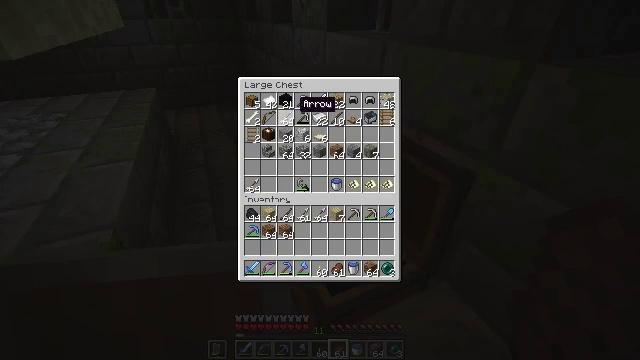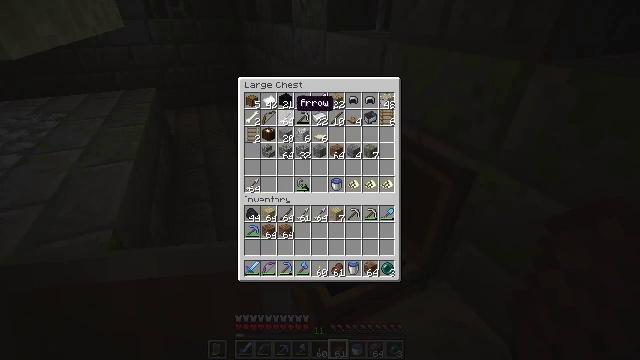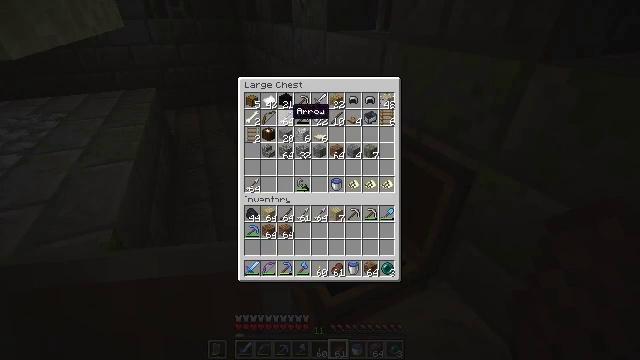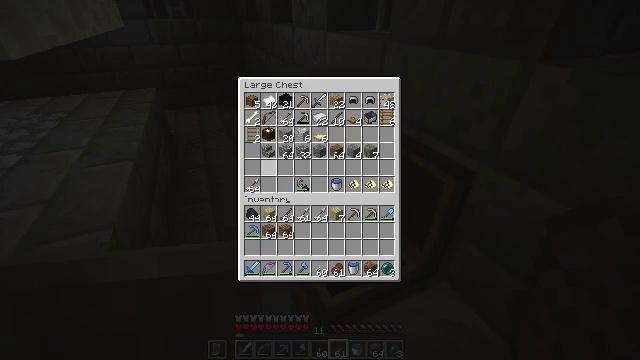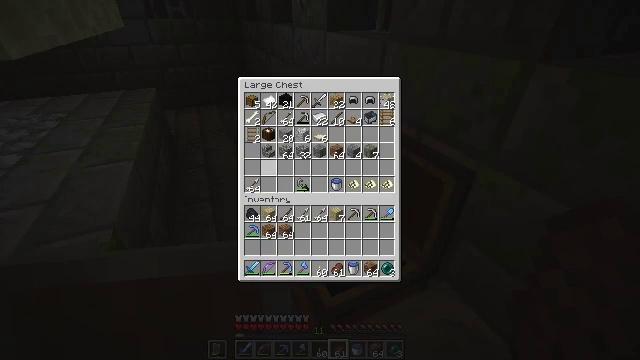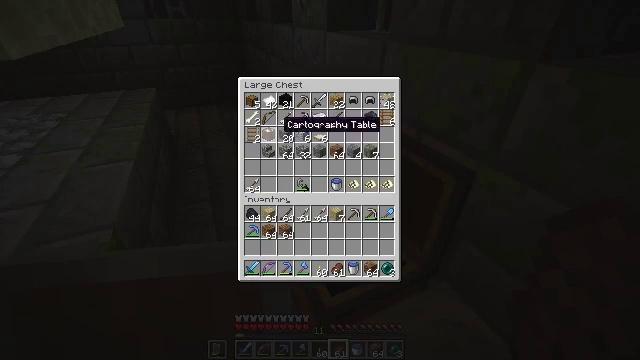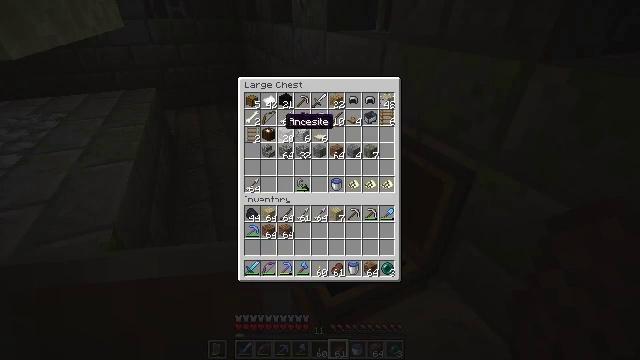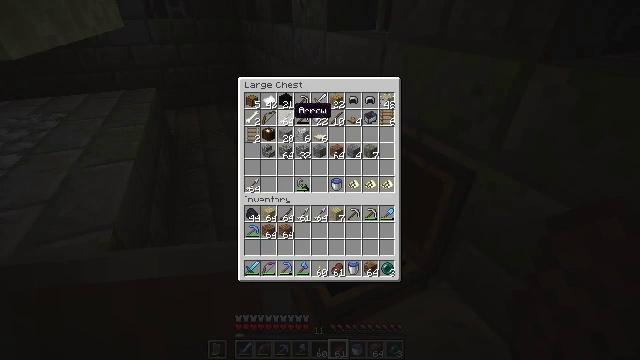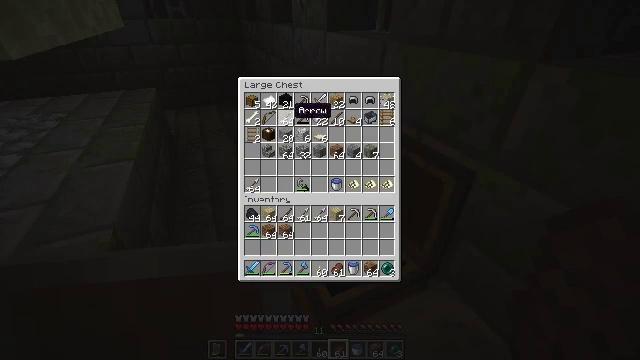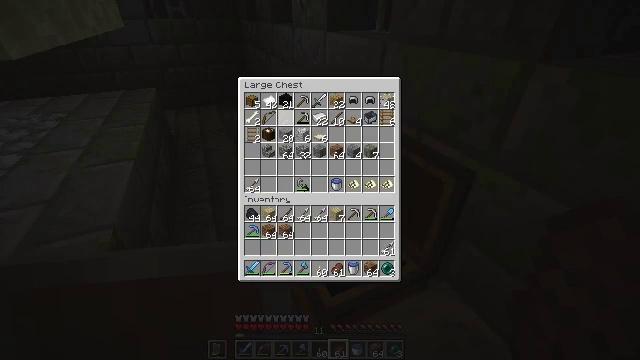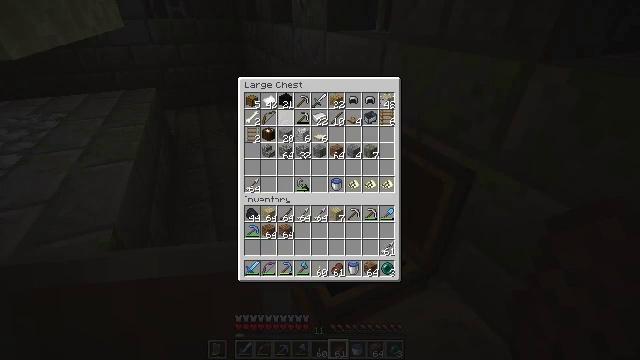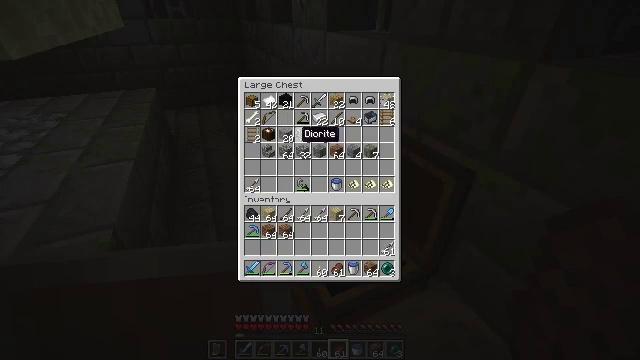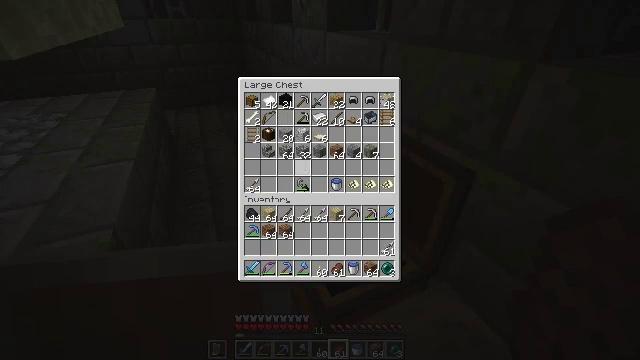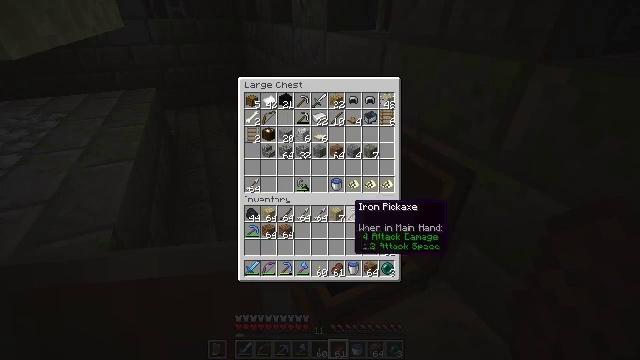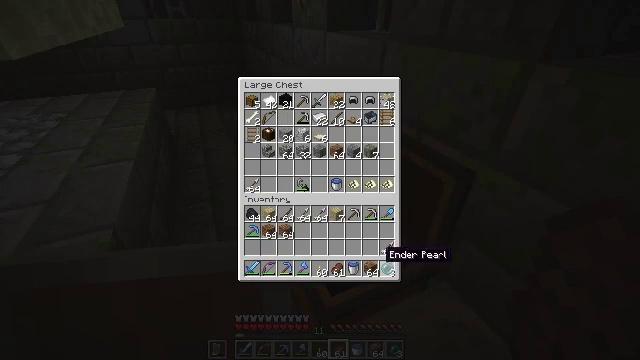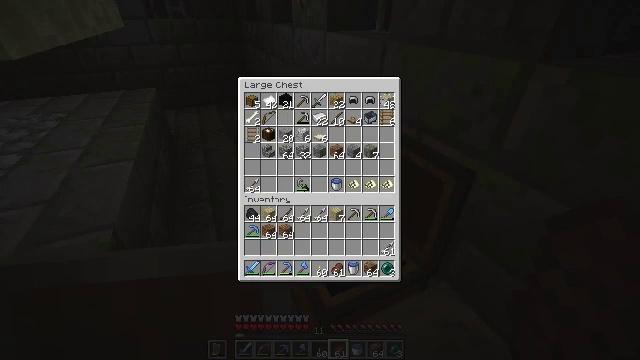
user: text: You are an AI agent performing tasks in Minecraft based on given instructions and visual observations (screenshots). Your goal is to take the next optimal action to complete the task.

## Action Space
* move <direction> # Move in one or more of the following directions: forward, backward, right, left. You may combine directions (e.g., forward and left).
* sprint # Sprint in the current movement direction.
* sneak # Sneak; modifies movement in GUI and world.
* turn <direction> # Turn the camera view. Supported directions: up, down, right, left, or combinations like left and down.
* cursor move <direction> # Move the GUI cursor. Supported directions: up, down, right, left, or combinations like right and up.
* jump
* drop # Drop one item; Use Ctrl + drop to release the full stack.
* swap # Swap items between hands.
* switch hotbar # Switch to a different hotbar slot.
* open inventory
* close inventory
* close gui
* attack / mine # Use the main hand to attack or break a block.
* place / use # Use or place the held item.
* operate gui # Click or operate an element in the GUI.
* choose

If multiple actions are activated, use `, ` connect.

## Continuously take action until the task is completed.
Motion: motion action
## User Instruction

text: Break some end stone blocks.
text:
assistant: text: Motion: sneak
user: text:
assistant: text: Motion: sneak, cursor move down
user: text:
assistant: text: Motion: sneak, cursor move left and down
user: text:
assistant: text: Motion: sneak
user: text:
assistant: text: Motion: sneak, cursor move right and up
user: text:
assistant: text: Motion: sneak
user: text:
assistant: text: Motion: sneak, cursor move right and up
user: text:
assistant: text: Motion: sneak
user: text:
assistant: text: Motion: sneak, operate gui
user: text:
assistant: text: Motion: sneak
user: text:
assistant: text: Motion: cursor move down
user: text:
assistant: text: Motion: cursor move right and down
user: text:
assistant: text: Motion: cursor move right and down
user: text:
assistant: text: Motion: cursor move right and down
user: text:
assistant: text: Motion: cursor move right and down
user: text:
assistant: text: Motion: cursor move right and up
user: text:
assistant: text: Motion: cursor move up
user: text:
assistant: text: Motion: no_op
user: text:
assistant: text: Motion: no_op
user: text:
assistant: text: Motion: operate gui
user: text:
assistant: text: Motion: cursor move left and up, operate gui
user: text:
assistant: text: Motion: cursor move left
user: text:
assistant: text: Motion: cursor move left
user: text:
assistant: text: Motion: no_op
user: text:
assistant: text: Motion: no_op
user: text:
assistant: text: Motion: no_op
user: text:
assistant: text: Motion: operate gui
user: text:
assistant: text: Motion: operate gui
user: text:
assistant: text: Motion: no_op
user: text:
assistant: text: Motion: no_op